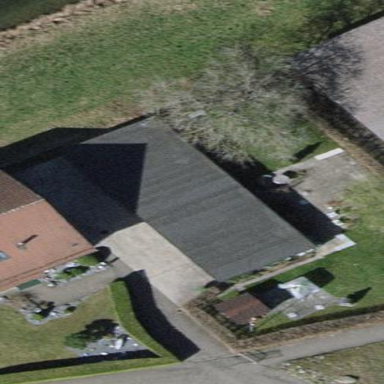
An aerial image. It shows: Garage.